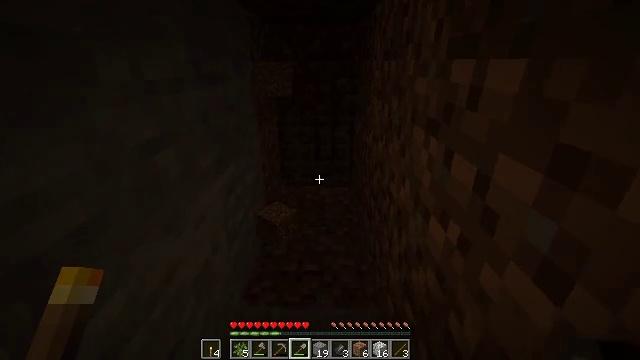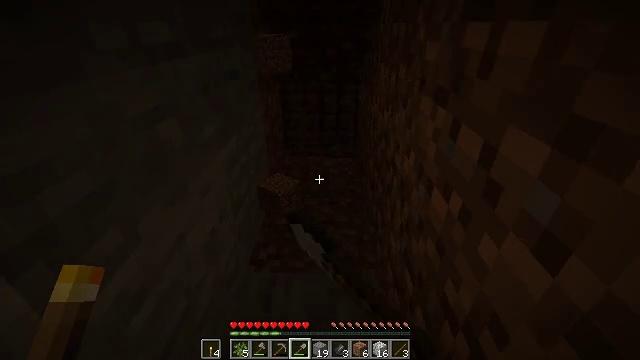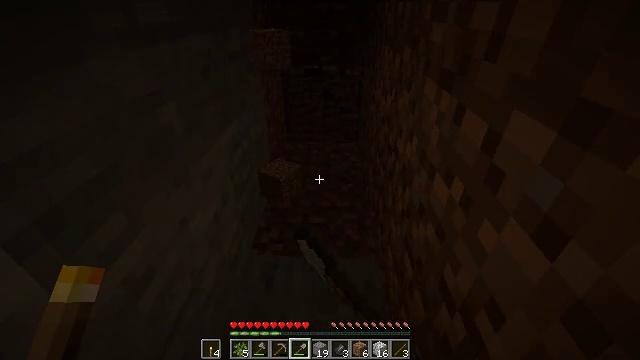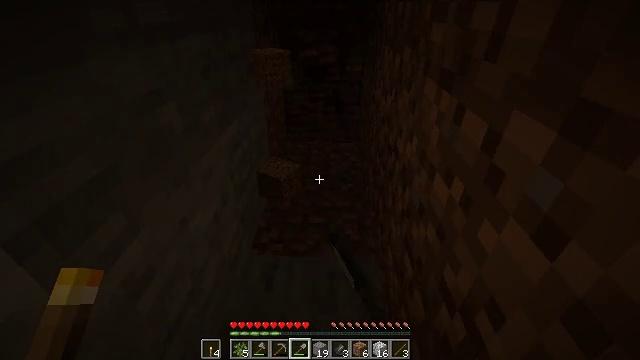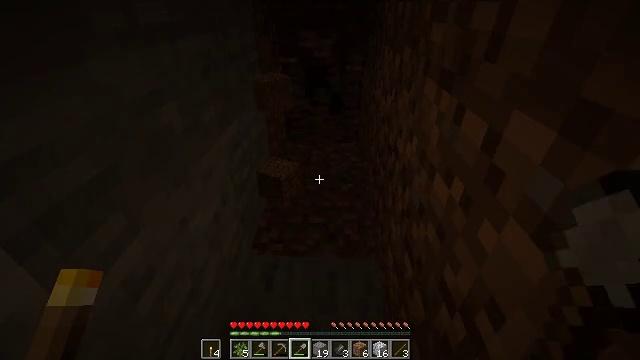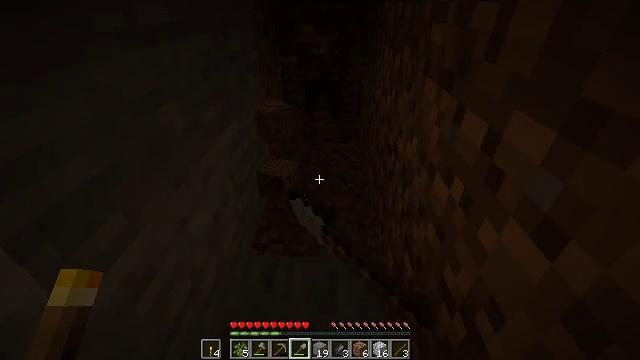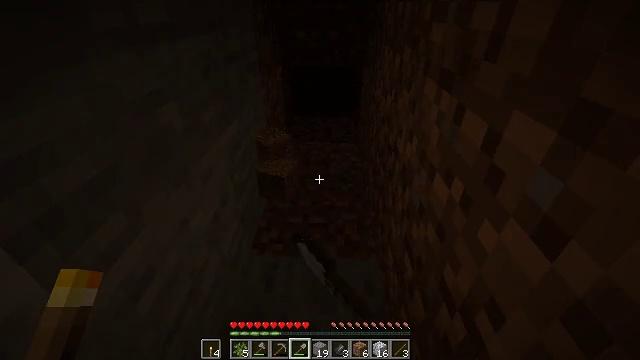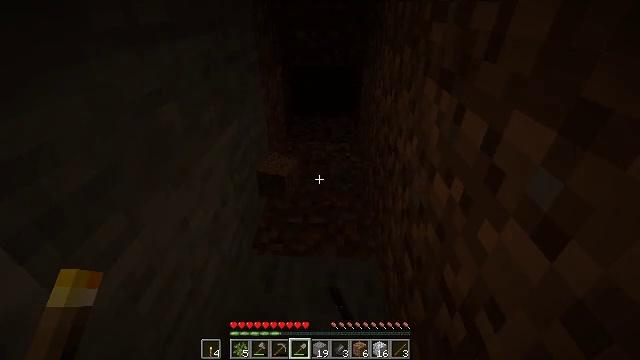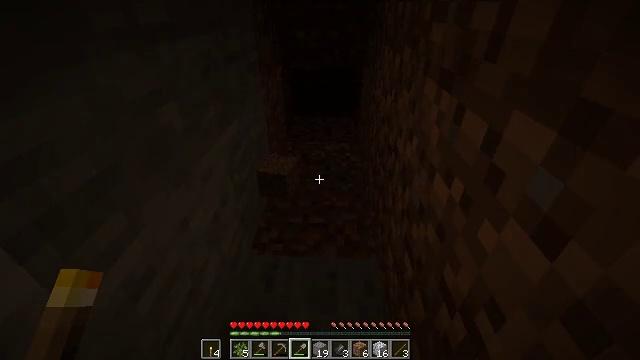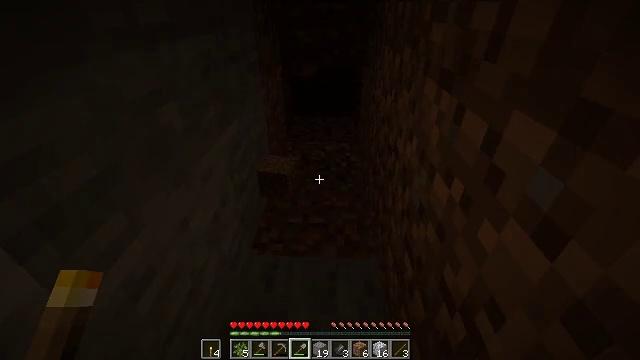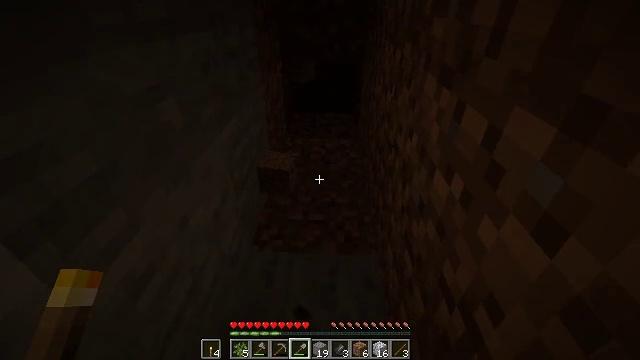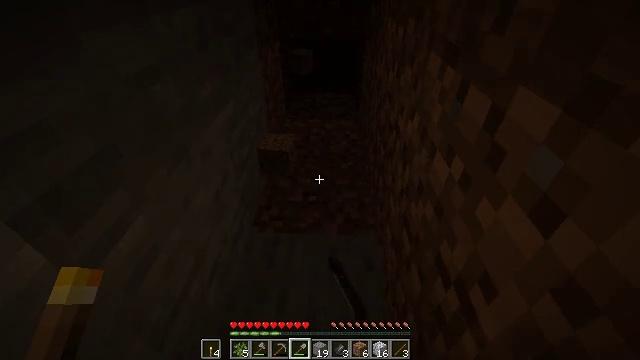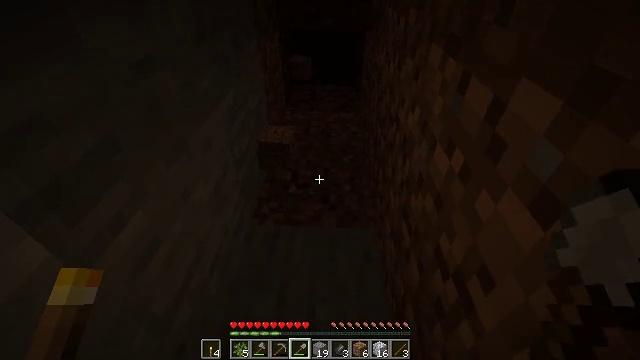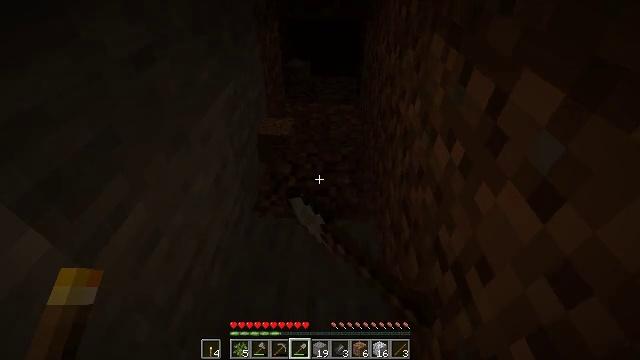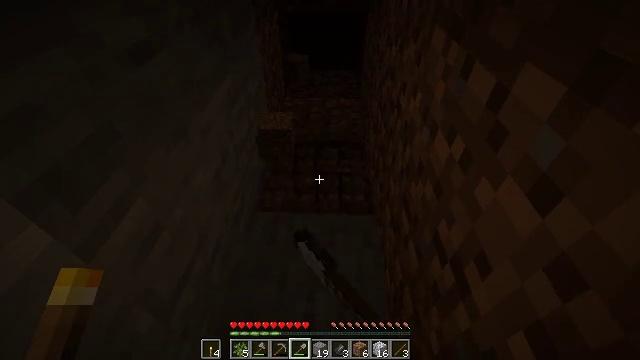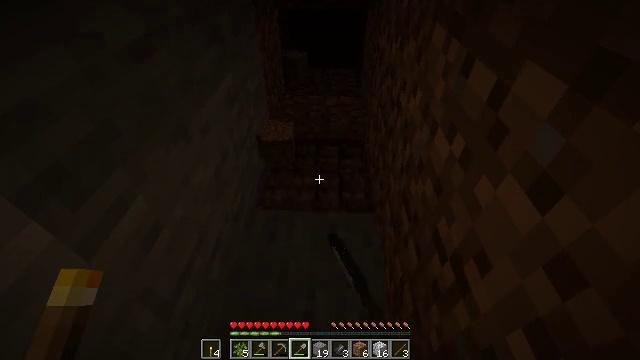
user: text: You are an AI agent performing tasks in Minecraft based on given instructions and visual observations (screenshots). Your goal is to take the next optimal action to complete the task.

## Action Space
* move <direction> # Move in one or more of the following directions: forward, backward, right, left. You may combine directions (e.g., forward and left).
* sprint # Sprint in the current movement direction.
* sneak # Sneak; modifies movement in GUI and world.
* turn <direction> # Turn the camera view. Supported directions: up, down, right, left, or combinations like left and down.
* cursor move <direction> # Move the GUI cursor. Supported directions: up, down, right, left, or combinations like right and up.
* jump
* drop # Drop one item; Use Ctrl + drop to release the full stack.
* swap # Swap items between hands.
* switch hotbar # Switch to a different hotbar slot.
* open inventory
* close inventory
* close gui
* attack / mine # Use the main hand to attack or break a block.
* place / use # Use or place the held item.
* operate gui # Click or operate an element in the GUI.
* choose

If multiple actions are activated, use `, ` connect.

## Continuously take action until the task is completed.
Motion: motion action
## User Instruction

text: Dig up the stone with a tool.
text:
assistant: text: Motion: turn down, attack / mine
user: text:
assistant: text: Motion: turn down, attack / mine
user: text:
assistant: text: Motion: attack / mine
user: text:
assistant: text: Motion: attack / mine
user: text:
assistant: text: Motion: attack / mine
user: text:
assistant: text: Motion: attack / mine
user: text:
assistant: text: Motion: attack / mine
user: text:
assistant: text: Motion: attack / mine
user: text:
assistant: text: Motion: attack / mine
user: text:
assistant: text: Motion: attack / mine
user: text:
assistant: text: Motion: turn down, attack / mine
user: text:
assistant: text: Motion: turn down, attack / mine
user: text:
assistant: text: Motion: turn down, attack / mine
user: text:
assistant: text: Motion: turn down, attack / mine
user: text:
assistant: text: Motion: attack / mine
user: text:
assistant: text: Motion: attack / mine
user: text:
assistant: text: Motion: attack / mine
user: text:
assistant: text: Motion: attack / mine
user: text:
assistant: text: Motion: attack / mine
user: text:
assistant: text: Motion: attack / mine
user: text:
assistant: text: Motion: attack / mine
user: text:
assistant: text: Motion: move forward, attack / mine
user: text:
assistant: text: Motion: move forward, attack / mine
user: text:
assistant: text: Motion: move forward, attack / mine
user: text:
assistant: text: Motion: move forward, attack / mine
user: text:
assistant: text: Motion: move forward, attack / mine
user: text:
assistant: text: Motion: move forward, attack / mine
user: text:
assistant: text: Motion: move forward, turn down, attack / mine
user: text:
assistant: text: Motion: attack / mine
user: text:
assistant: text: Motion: attack / mine